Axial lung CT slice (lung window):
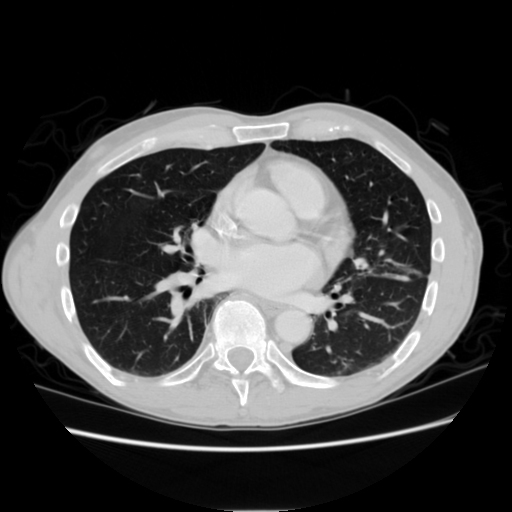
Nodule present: no